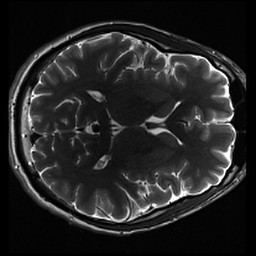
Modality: inplaneT2
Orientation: axial